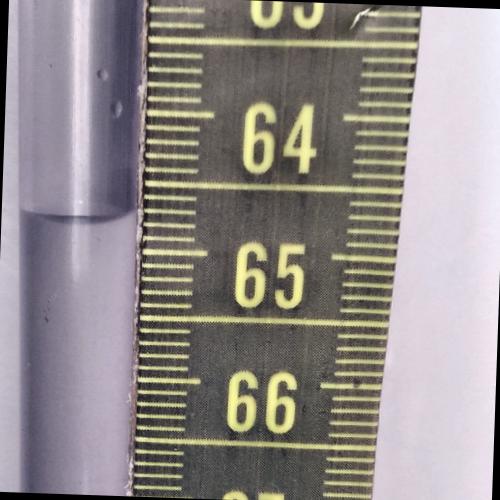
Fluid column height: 64.7 cm